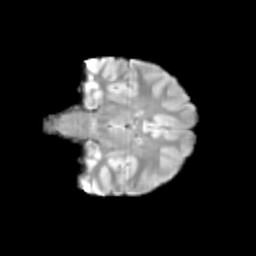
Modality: T2w
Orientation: coronal
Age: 10
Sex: female
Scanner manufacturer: siemens
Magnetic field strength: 3 T
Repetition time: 3.8 s
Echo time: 0.07 s